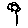
Label: flower